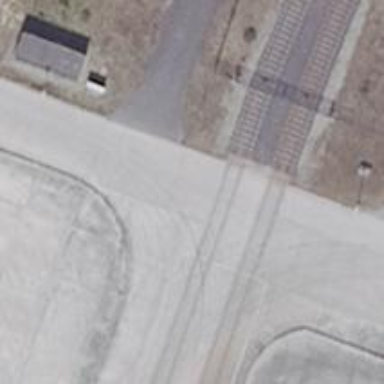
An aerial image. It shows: Railway level crossing.